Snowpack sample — Buffalo Mountain, Silverthorne, Colorado, USA (2/22/26, 2:02 PM MST)
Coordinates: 39.622, -106.113
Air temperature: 33 °F
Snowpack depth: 63 cm
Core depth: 50 cm
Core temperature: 26.6 °F
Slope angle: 11°, slope face: 116°
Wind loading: low
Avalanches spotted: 0
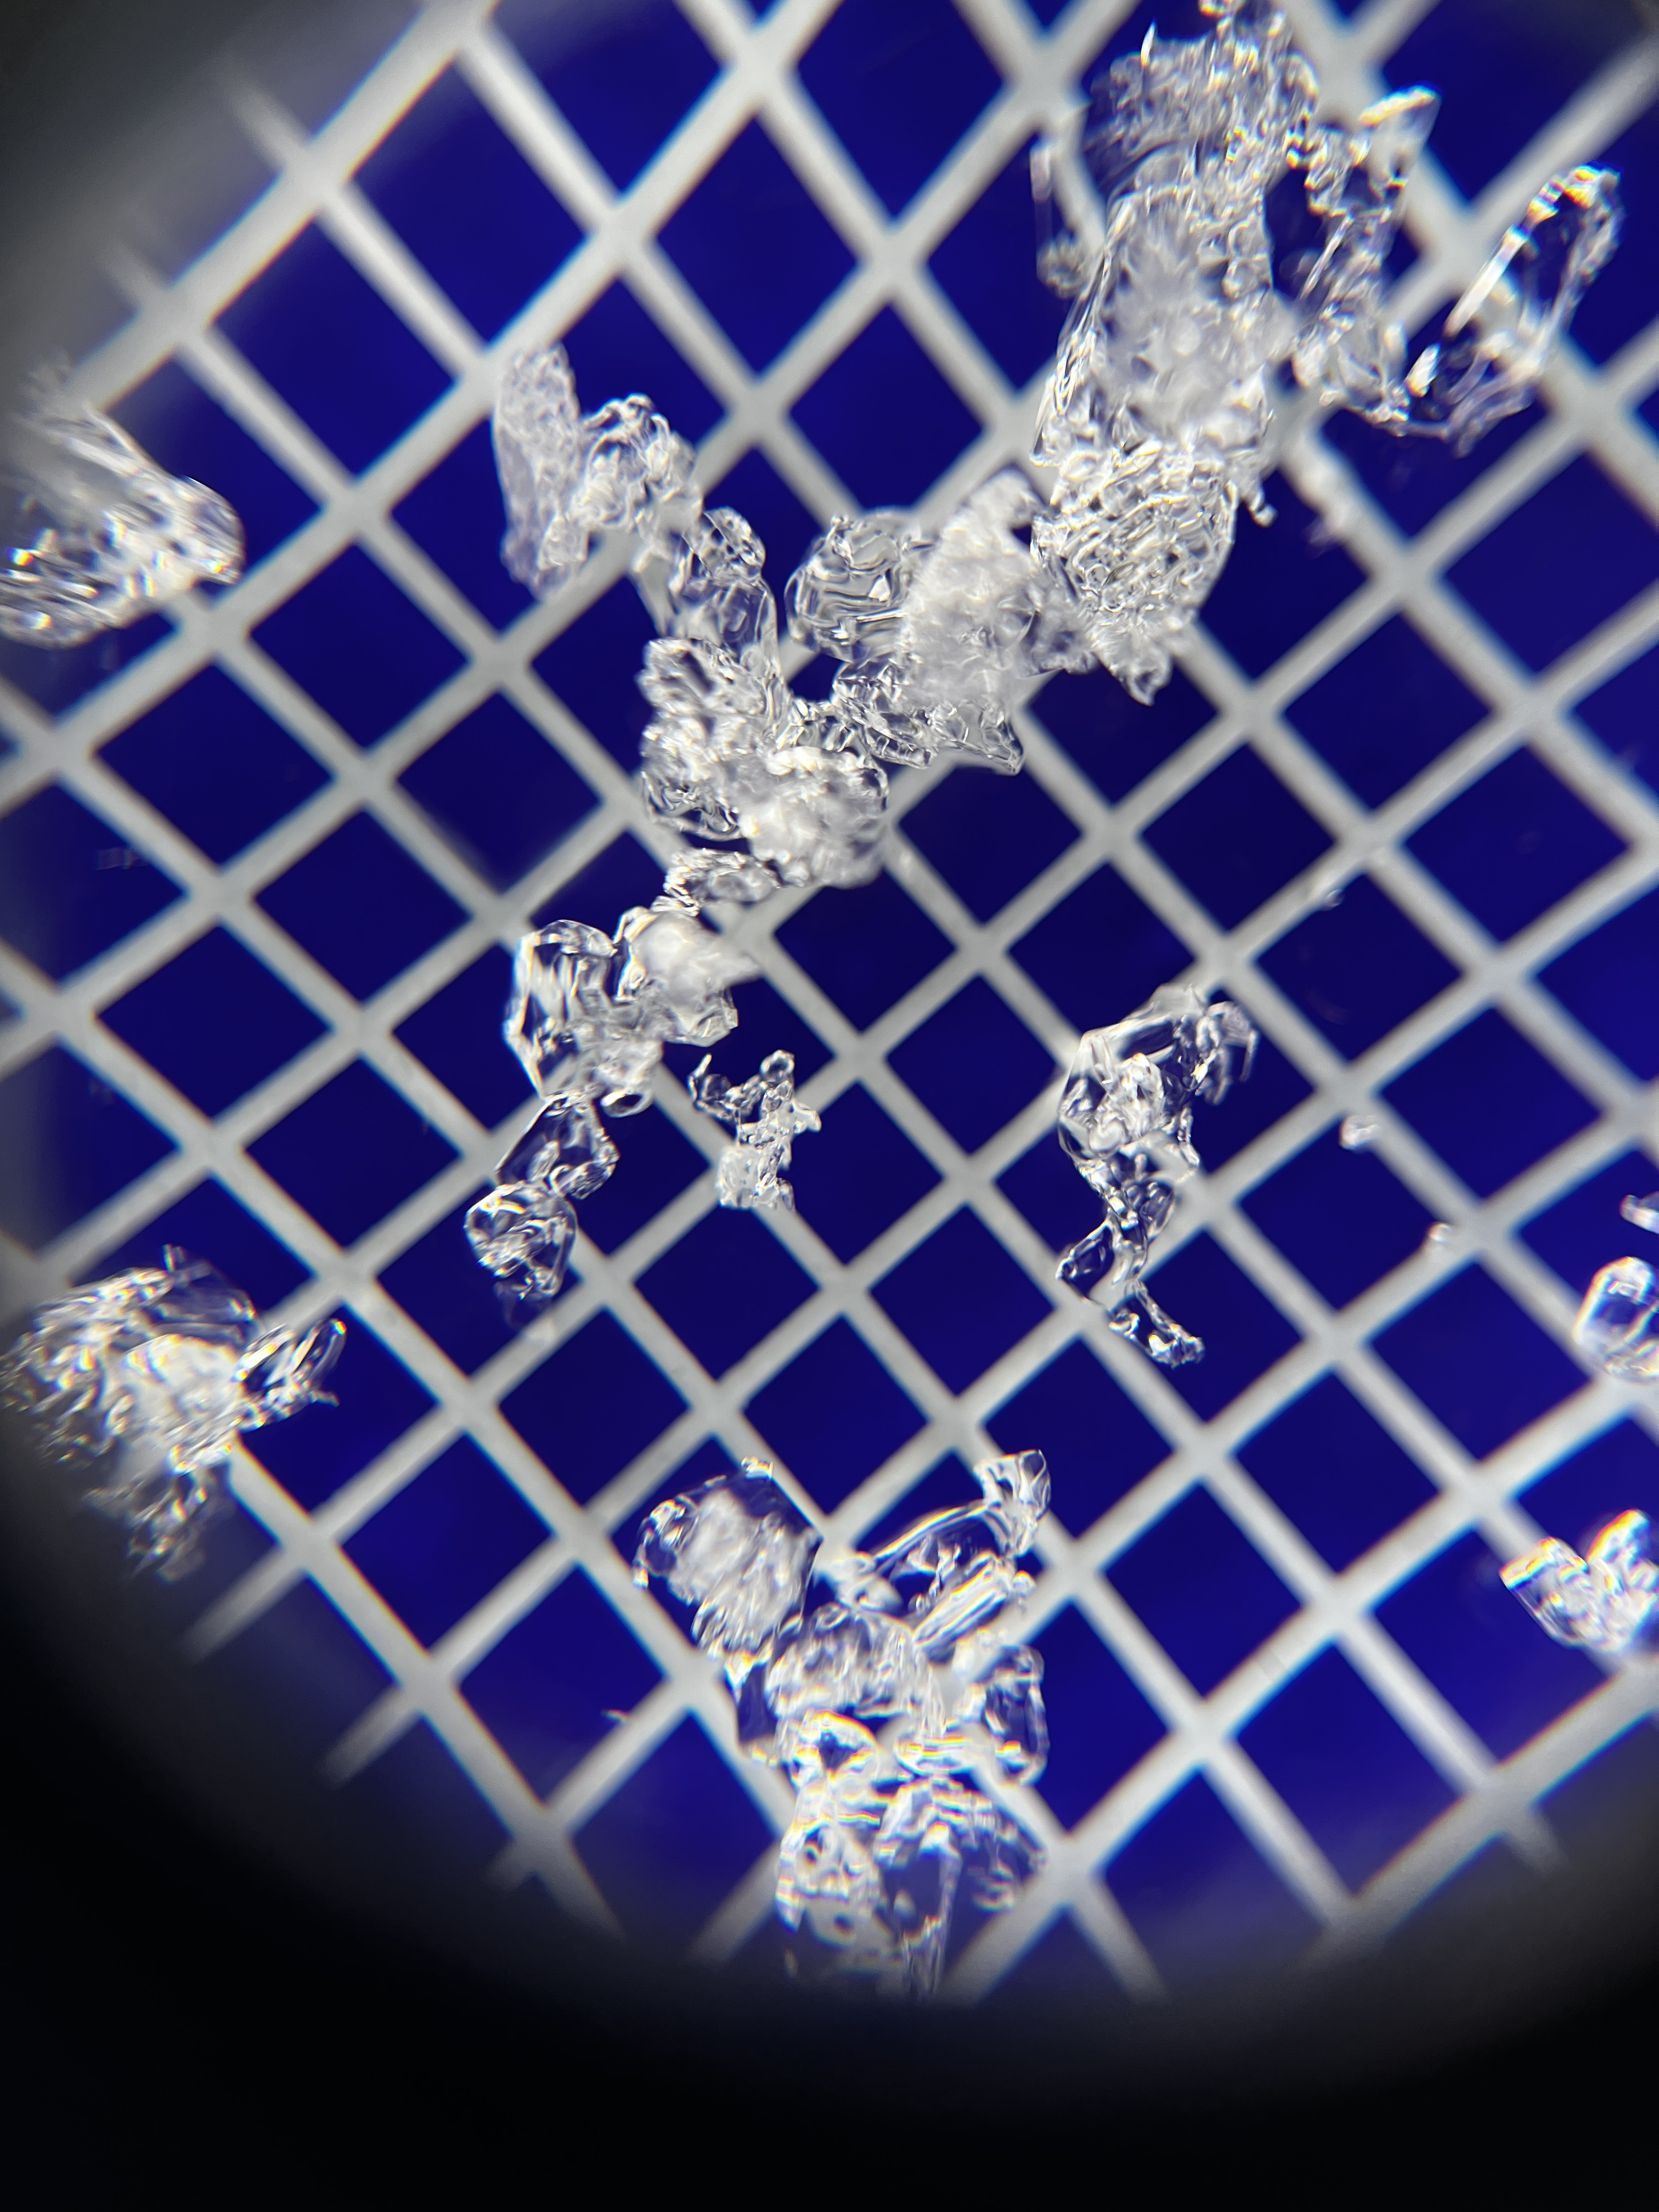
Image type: magnified_profile
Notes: In a firebreak similar to site 1, minimal wind loading with no spotted avalanches (not many faces in view though)